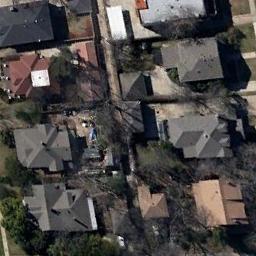
Label: residential